Question: Sorry for this confusing , broad , dummy like question.
Say I have just Image , and I want to create an slide show , ( in angular or jquery or javascript or just with Css , whatever:().
All I want is when user click my slide button , this Image slides out to the right and while sliding to the right , simultaneously , this Image Slides in from the left ;
( The part of this image that has been silde out to the right , is comming in from the left , simultaneously)
Like this Illustration :

So actually this Imeage never disappears from view , just slides on itself.
I've created this with angularJS , but I cant make it simultaneous , I mean , The Image slides to the left , when done , it sileds in from the right , So there is moment that view is empty.
I dont want this
Please please Help me
a Plugin , a css exapme , angular example , javascript ,jquery , anything will do .
Asking here is my last attempt , I've been searching and coding for a month , with no success:(
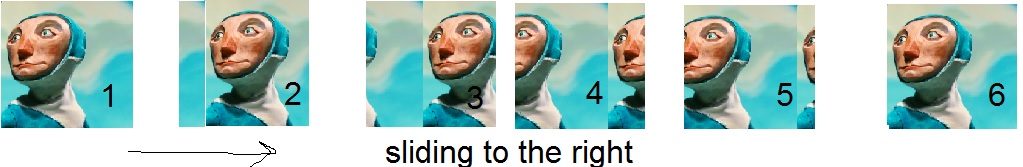
Answer: CSS can offer some possibilities.
One out many with a pseudo element,
'text-indent' and 'transition' and 'pointer-events' to toggle the click effect.
'tabindex' in HTML to allow 'div' to be focused via click and eventually via tab key.
<URL>
HTML
'''
<div class="slidebif" tabindex="0"><img src="http://lorempixel.com/200/300/people/9"/></div>
'''
CSS
'''
.slidebif {
margin:1em auto;/* optionnal*/
cursor:pointer;/* let's show it clicks */
width:200px;/* img width*/
white-space:nowrap;/* keep img and cloned pseudo on same line */
text-indent:0;/* set for transition */
transition:0.5s;/* tune it */
overflow:hidden;/* hide the pseudo */
}
.slidebif:after {
content: url(http://lorempixel.com/200/300/people/9);/* same image as img src */
}
.slidebif:after, .slidebif img {
vertical-align:top;/* optionnal*/
}
.slidebif:focus {
text-indent:-200px;/* bring pseudo in sight */
pointer-events:none;/* kill click catching , so it looses focus if clicked again */
}
'''
---
<URL>.